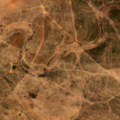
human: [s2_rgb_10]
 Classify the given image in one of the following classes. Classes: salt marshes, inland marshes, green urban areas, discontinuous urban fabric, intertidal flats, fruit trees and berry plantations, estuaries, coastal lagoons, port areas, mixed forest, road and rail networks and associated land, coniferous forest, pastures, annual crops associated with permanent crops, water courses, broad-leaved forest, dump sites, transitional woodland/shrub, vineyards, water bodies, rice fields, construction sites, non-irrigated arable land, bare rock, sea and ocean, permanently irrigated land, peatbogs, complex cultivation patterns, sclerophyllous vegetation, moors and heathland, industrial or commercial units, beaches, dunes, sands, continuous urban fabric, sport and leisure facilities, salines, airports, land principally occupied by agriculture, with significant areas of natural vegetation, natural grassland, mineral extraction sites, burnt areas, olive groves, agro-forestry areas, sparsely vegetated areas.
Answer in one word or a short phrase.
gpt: non-irrigated arable land, transitional woodland/shrub